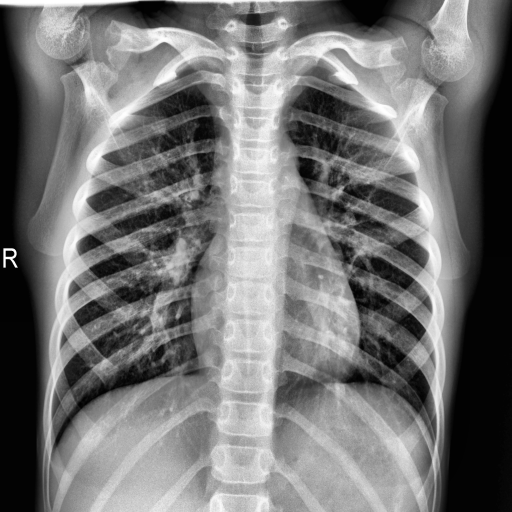
Finding: NORMAL